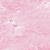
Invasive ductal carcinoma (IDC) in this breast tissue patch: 0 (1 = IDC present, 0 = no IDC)